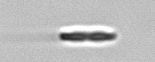
Label: pennate